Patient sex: F
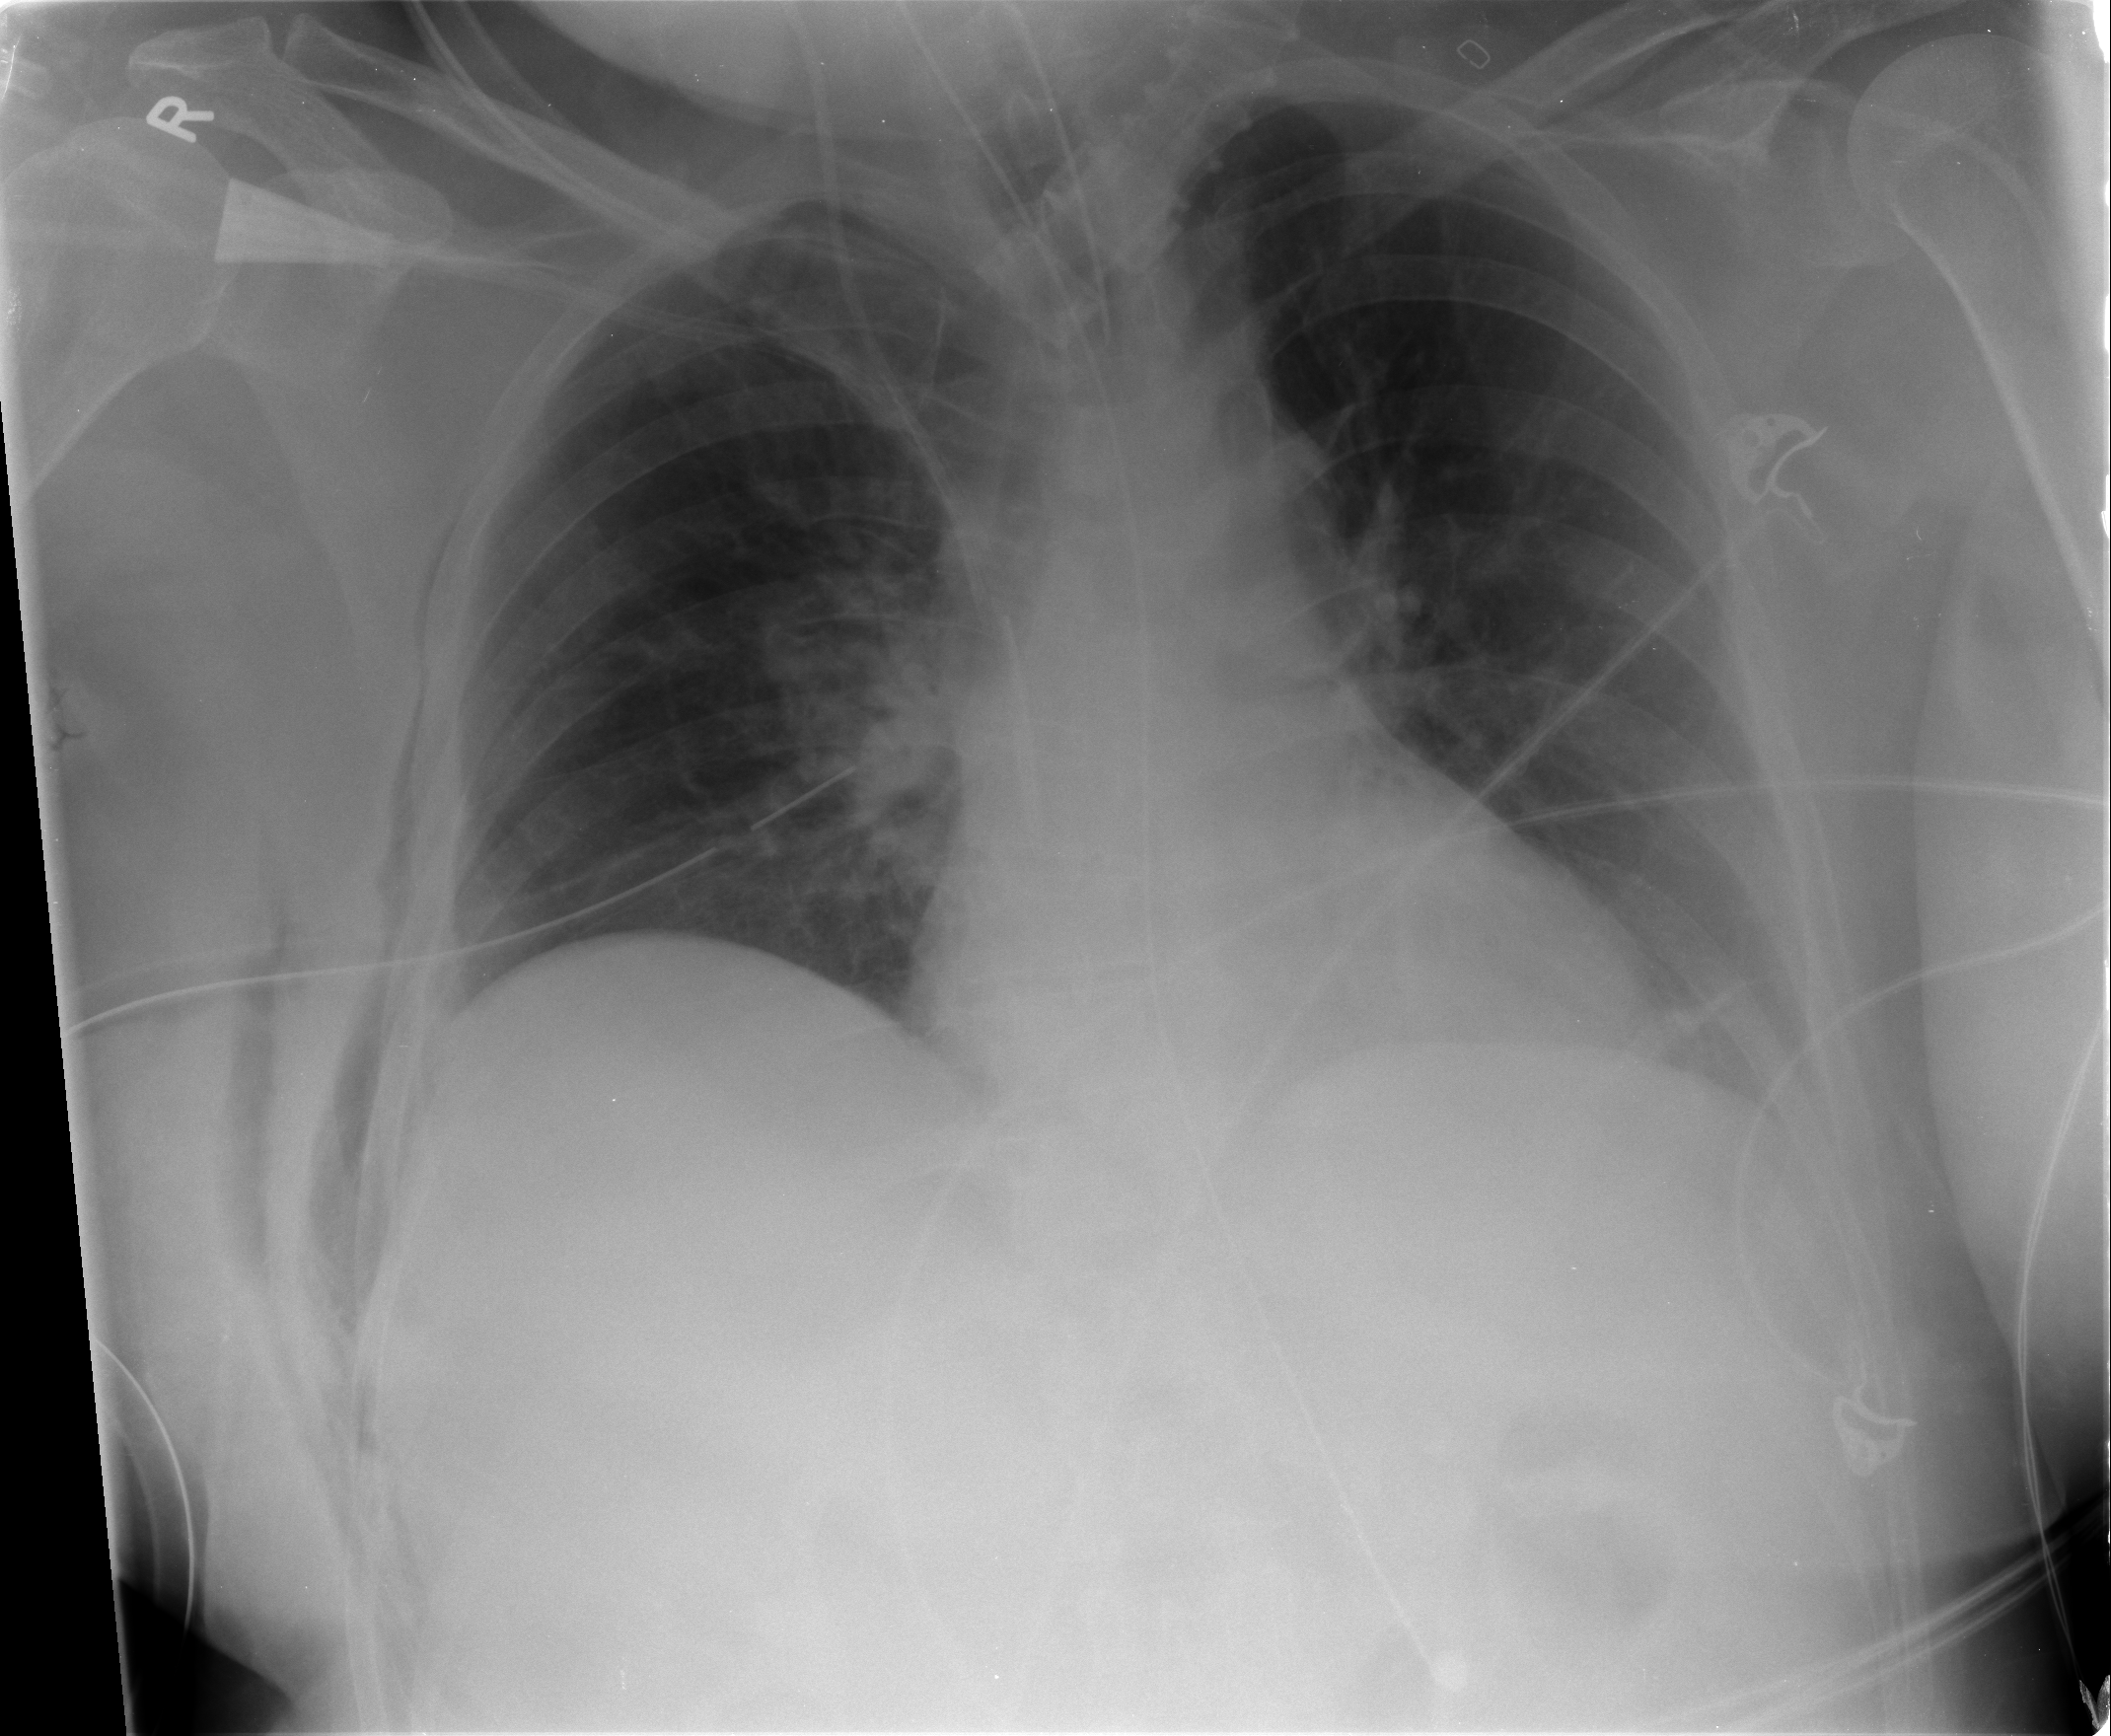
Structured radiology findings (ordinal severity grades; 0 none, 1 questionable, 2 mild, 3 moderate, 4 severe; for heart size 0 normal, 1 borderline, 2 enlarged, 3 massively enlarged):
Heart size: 0
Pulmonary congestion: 0
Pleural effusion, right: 0
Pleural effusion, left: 0
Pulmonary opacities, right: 0
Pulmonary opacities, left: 0
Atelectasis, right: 2
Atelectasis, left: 2